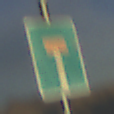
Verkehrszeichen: Sackgasse
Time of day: SunriseSunset
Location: Outdoor (Nature)
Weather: PartlyCloudy
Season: NotSpecified
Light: Natural